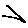
Label: line